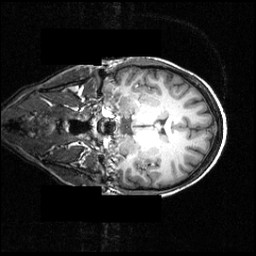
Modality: T1w
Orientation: coronal
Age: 24
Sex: female
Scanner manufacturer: siemens
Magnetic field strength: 3.951 T
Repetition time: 1.5 s
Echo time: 0.00335 s